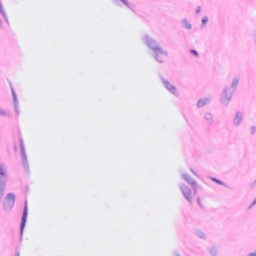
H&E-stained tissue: Breast